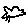
Label: bird